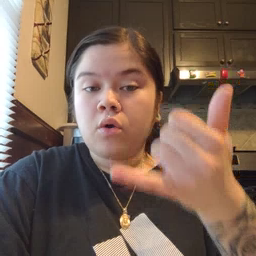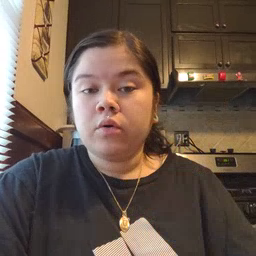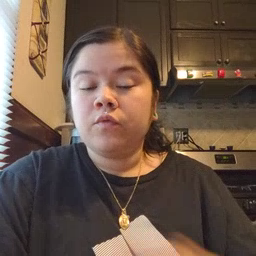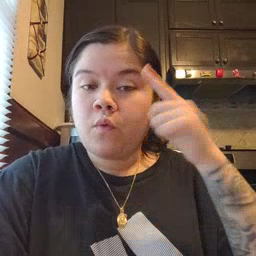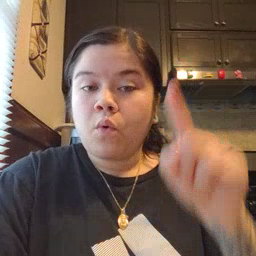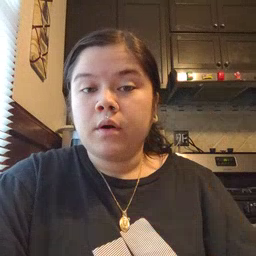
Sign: for